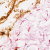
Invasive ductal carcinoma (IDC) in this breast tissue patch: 0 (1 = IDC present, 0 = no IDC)